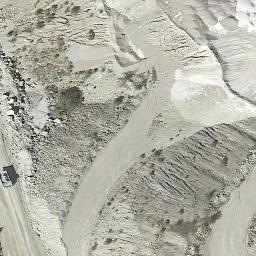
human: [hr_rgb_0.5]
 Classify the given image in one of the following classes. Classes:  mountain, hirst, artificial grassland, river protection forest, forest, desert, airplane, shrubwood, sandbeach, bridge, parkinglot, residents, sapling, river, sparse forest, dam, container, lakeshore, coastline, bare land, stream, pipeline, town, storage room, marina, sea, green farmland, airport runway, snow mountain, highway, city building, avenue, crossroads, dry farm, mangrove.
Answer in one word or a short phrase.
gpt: bare land